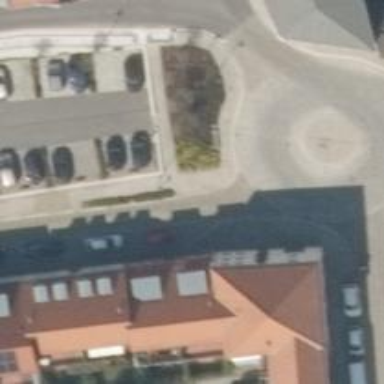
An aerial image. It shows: Residential road with sidewalks on both sides.